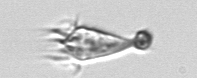
Label: Paratontonia_gracillima